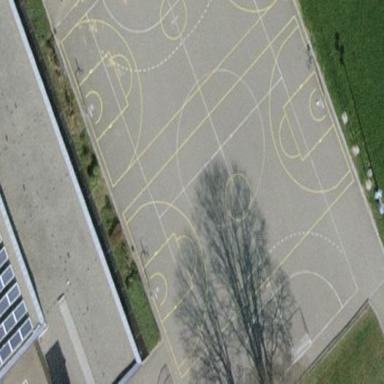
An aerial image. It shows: Multi-sport pitch with asphalt surface.